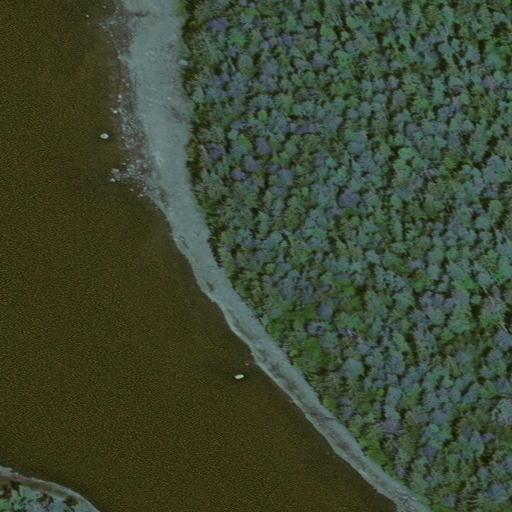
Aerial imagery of cape in Alaska named Hicks Point containing only unknown